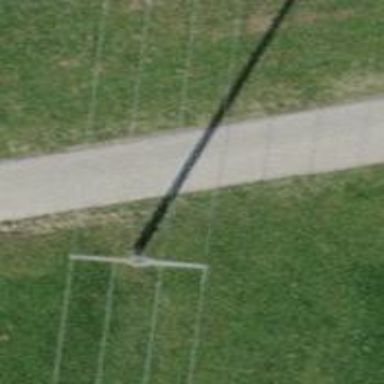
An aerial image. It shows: Three cables of power line.